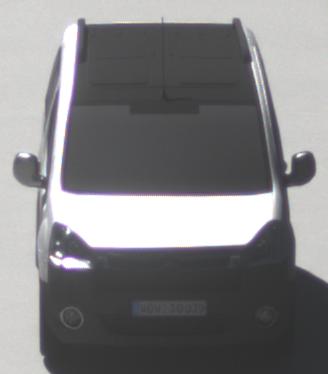
Make: Citroen
Model: Berlingo Kombi VTi 120
Detailed model: Berlingo (II) Kombi
Model produced from: 2009/12
Model produced until: 2012/03
Doors: 5
Color: white
Road condition: dry road
Daytime: midday
Contrast: high contrast